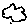
Label: cloud